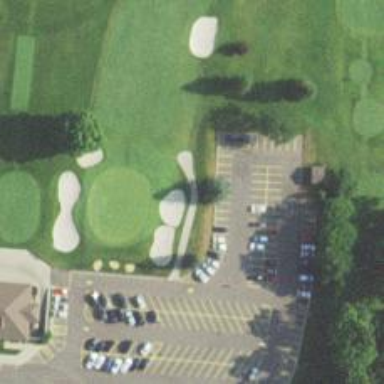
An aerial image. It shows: Path for golf carts.